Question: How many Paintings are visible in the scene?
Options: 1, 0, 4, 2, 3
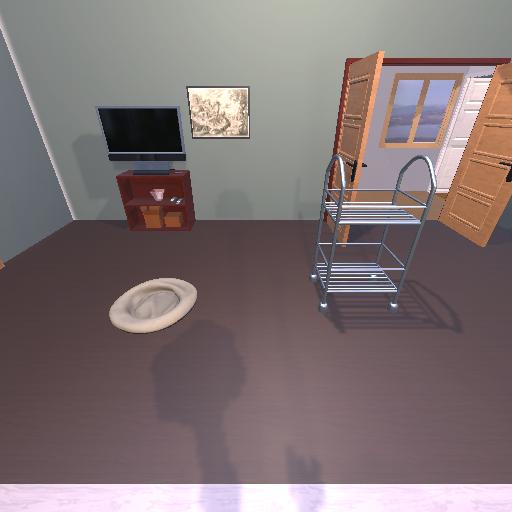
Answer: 1